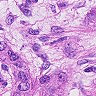
Metastatic tissue present: yes